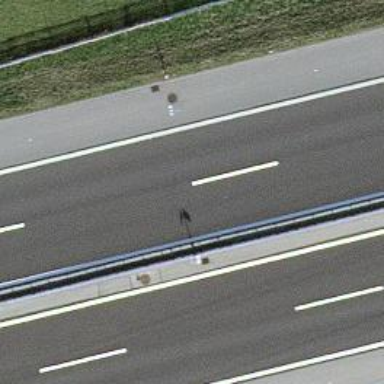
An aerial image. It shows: Motorway.